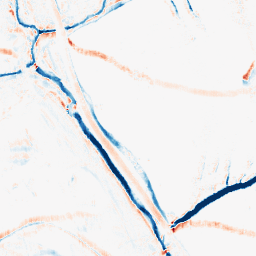
Category: morphological
Decomposition family: morphological_rect
Decomposition parameters: operation: average
width: 5
height: 10
Upsampling method: sinc_hamming
Upsampling parameters: scale: 4
kernel_size: 8
Upsampling scale: 4